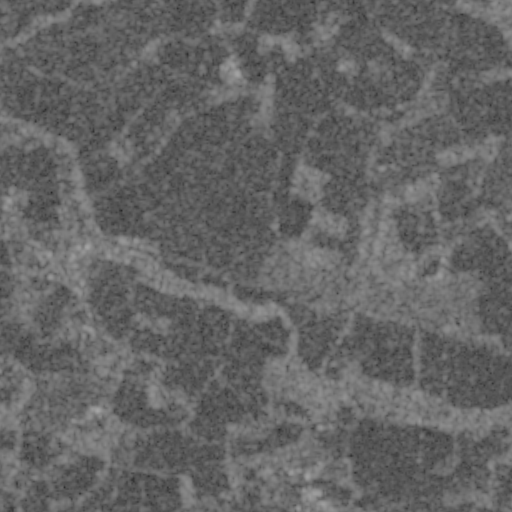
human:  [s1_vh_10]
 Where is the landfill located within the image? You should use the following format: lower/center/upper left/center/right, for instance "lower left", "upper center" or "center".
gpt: The landfill is located in the upper left of the image.
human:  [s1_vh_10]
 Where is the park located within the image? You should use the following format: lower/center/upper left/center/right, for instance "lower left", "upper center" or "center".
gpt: The park is located in the center left of the image.
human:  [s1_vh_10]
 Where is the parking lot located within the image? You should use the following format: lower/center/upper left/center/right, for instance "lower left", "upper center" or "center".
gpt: The parking lot is located in the center right of the image.
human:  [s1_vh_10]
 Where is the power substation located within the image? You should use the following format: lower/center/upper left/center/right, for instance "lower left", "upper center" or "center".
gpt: The power substation is located in the lower right of the image.
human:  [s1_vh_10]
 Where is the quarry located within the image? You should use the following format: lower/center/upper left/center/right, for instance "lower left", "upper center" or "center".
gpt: The quarry is located in the lower right of the image.
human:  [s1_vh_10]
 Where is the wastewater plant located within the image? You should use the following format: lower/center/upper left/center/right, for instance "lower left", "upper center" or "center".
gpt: The wastewater plant is located in the upper left of the image.
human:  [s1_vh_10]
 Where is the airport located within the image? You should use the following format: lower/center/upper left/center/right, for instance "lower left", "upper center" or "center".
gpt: There is no airport in the image.

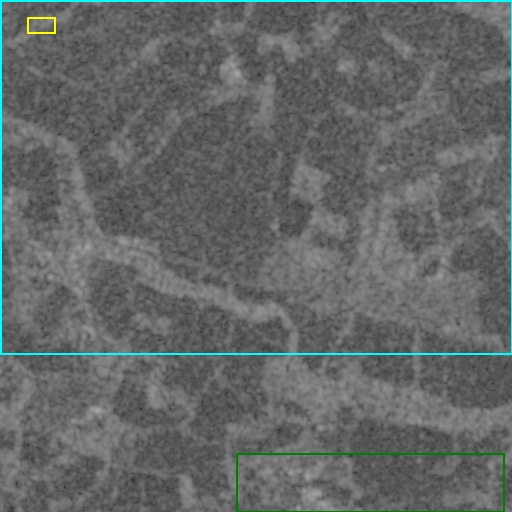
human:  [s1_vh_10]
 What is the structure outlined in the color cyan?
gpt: The structure outlined in cyan is a crop field.
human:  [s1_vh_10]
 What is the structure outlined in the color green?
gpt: The structure outlined in green is a quarry.
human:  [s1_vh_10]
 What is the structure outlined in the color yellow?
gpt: The structure outlined in yellow is a wastewater plant.
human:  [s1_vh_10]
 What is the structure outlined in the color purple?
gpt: There is no purple outline.